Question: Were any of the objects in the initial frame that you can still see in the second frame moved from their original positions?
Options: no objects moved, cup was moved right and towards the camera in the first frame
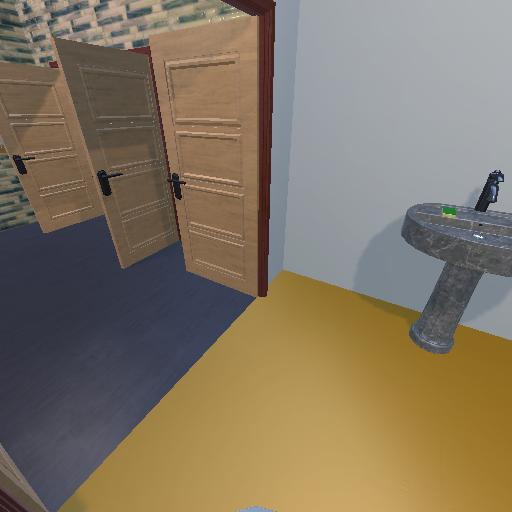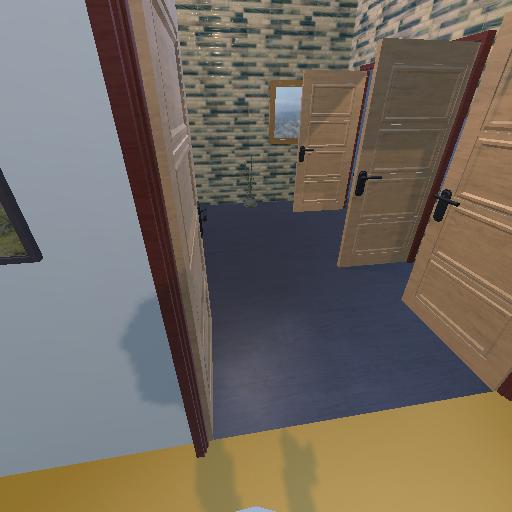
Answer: no objects moved